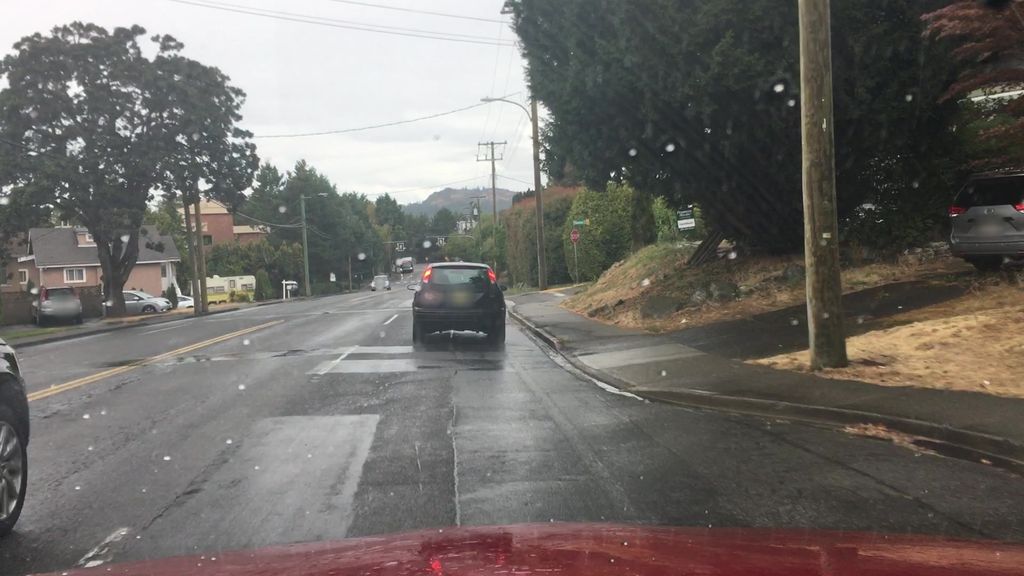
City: victoria